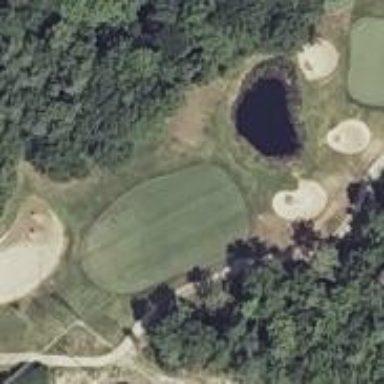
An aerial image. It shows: View of golf hole.